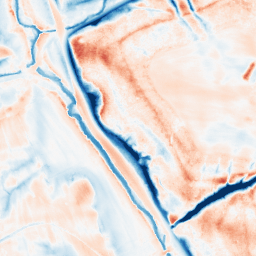
Category: trend_removal
Decomposition family: local_polynomial
Decomposition parameters: window_size: 31
degree: 3
Upsampling method: quintic
Upsampling parameters: scale: 2
Upsampling scale: 2